Question:
In this above Picture Two views are there. Top one is a view for showing date(for this view the class name is ) . And the bottom one is a tableview.the current view name is When i am clicking on the cell of the tableview then it will go to the . When i am dismising the i want to pass some data to the .How to achive this.
'''
class MainView: UIViewController, UITableViewDataSource, UITableViewDelegate {
func tableView(_ tableView: UITableView, didSelectRowAt indexPath: IndexPath) {
let next = self.storyboard?.instantiateViewController(withIdentifier: "NextVC") as! NextVC
self.present(next, animated: true, completion: nil)
}
}
class NextVC: UIViewController {
var sendingData: String?
@IBAction func backAction(_ sender: Any) {
dismiss(animated: true, completion: nil)
}
}
class CalenderView: UIViewController{
var receiveValue: String?
}
'''
Here i want when i am dismissing the the value of will pass to .
How to do this ? Please help.
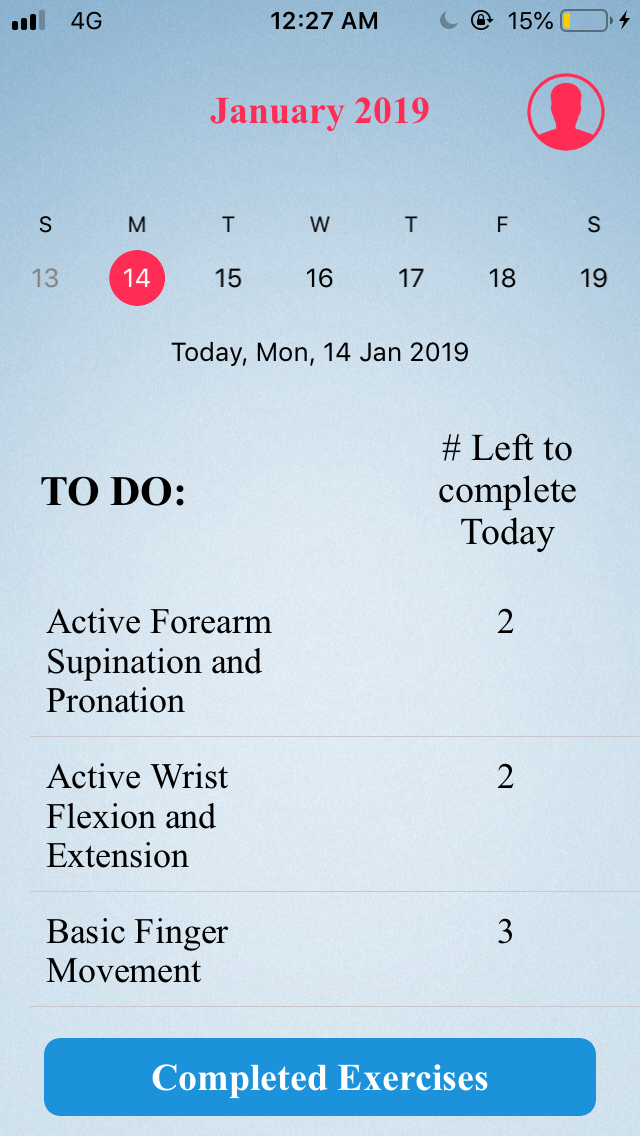
Answer: I can give you two solutions:
1. You can create your on custom notification.
First of all on back action you should post your notification with .
'''
NotificationCenter.default.post(name: NSNotification.Name(rawValue: UpdateCalendarNotification), object: sendingData)
'''
Next, on main view controller with calendar view you should register notification for "UpdateCalendarNotification" name.
'''
func registerNotifications() {
NotificationCenter.default.addObserver(self,
selector: #selector(updateCalendarView(_:)),
name: NSNotification.Name(rawValue: "UpdateCalendarNotification"),
object: nil)
}
'''
And on selector 'updateCalendarView(_:)' you should handle changes for calendar view.
'''
@objc
func updateCalendarView(_ notification: NSNotification) {
if let sendingData = notification.object as? String {
/// Update calendar view
}
}
'''
1. Second solution is public block for you "next controller".
On next view controller you should add this handler:
'''
var onDismiss: ((String?) -> Void)?
'''
and in 'backAction' method you should pass your data
'''
onDismiss?(sendingData)
'''
In your main view controller you should implement this block like this:
'''
let next = self.storyboard?.instantiateViewController(withIdentifier: "NextVC") as! NextVC
next.onDismiss = { [weak self] (sendingData) in
self?.calendarView.receiveValue = sendingData
}
self.present(next, animated: true, completion: nil)
'''
I hope this will help you)